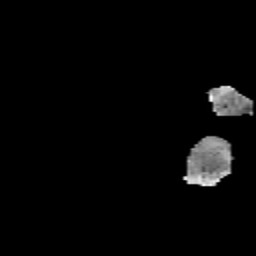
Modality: MD
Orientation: sagittal
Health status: healthy
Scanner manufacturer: siemens
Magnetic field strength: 3 T
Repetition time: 10.6 s
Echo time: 0.092 s